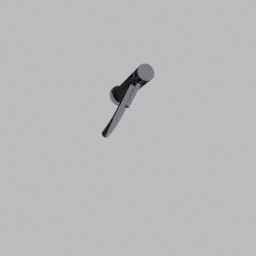
Label: appliances